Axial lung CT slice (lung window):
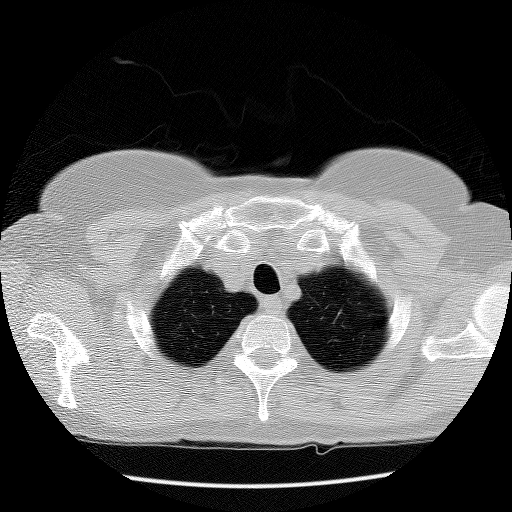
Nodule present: no